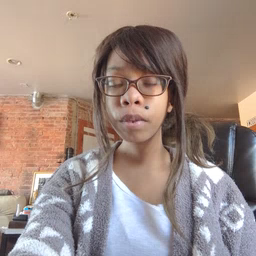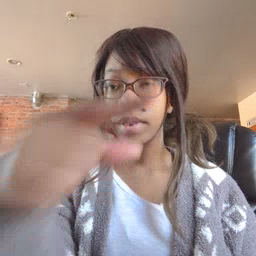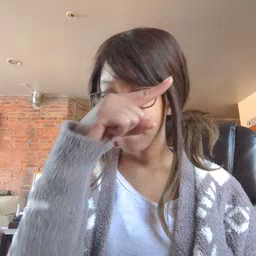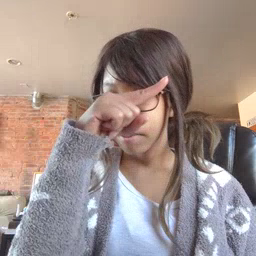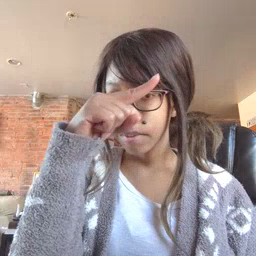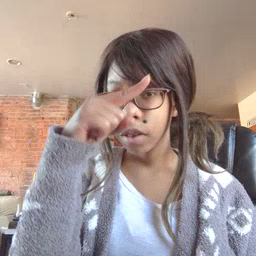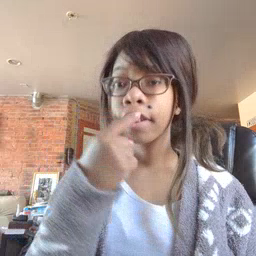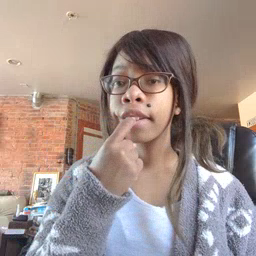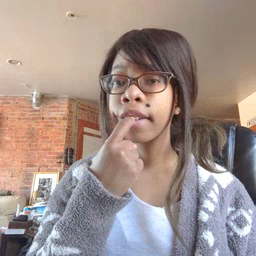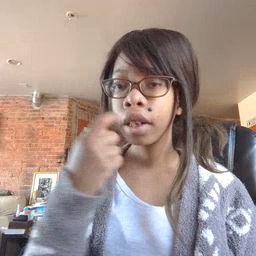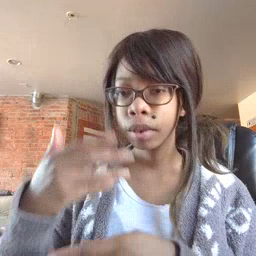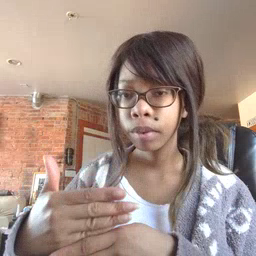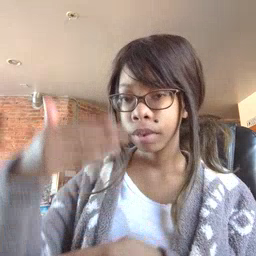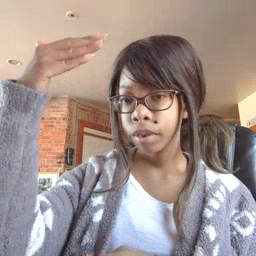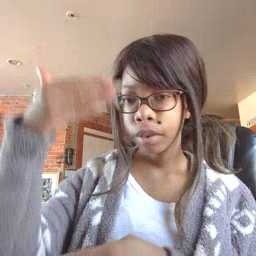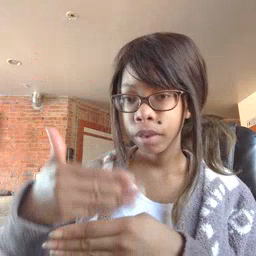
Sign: glasswindow